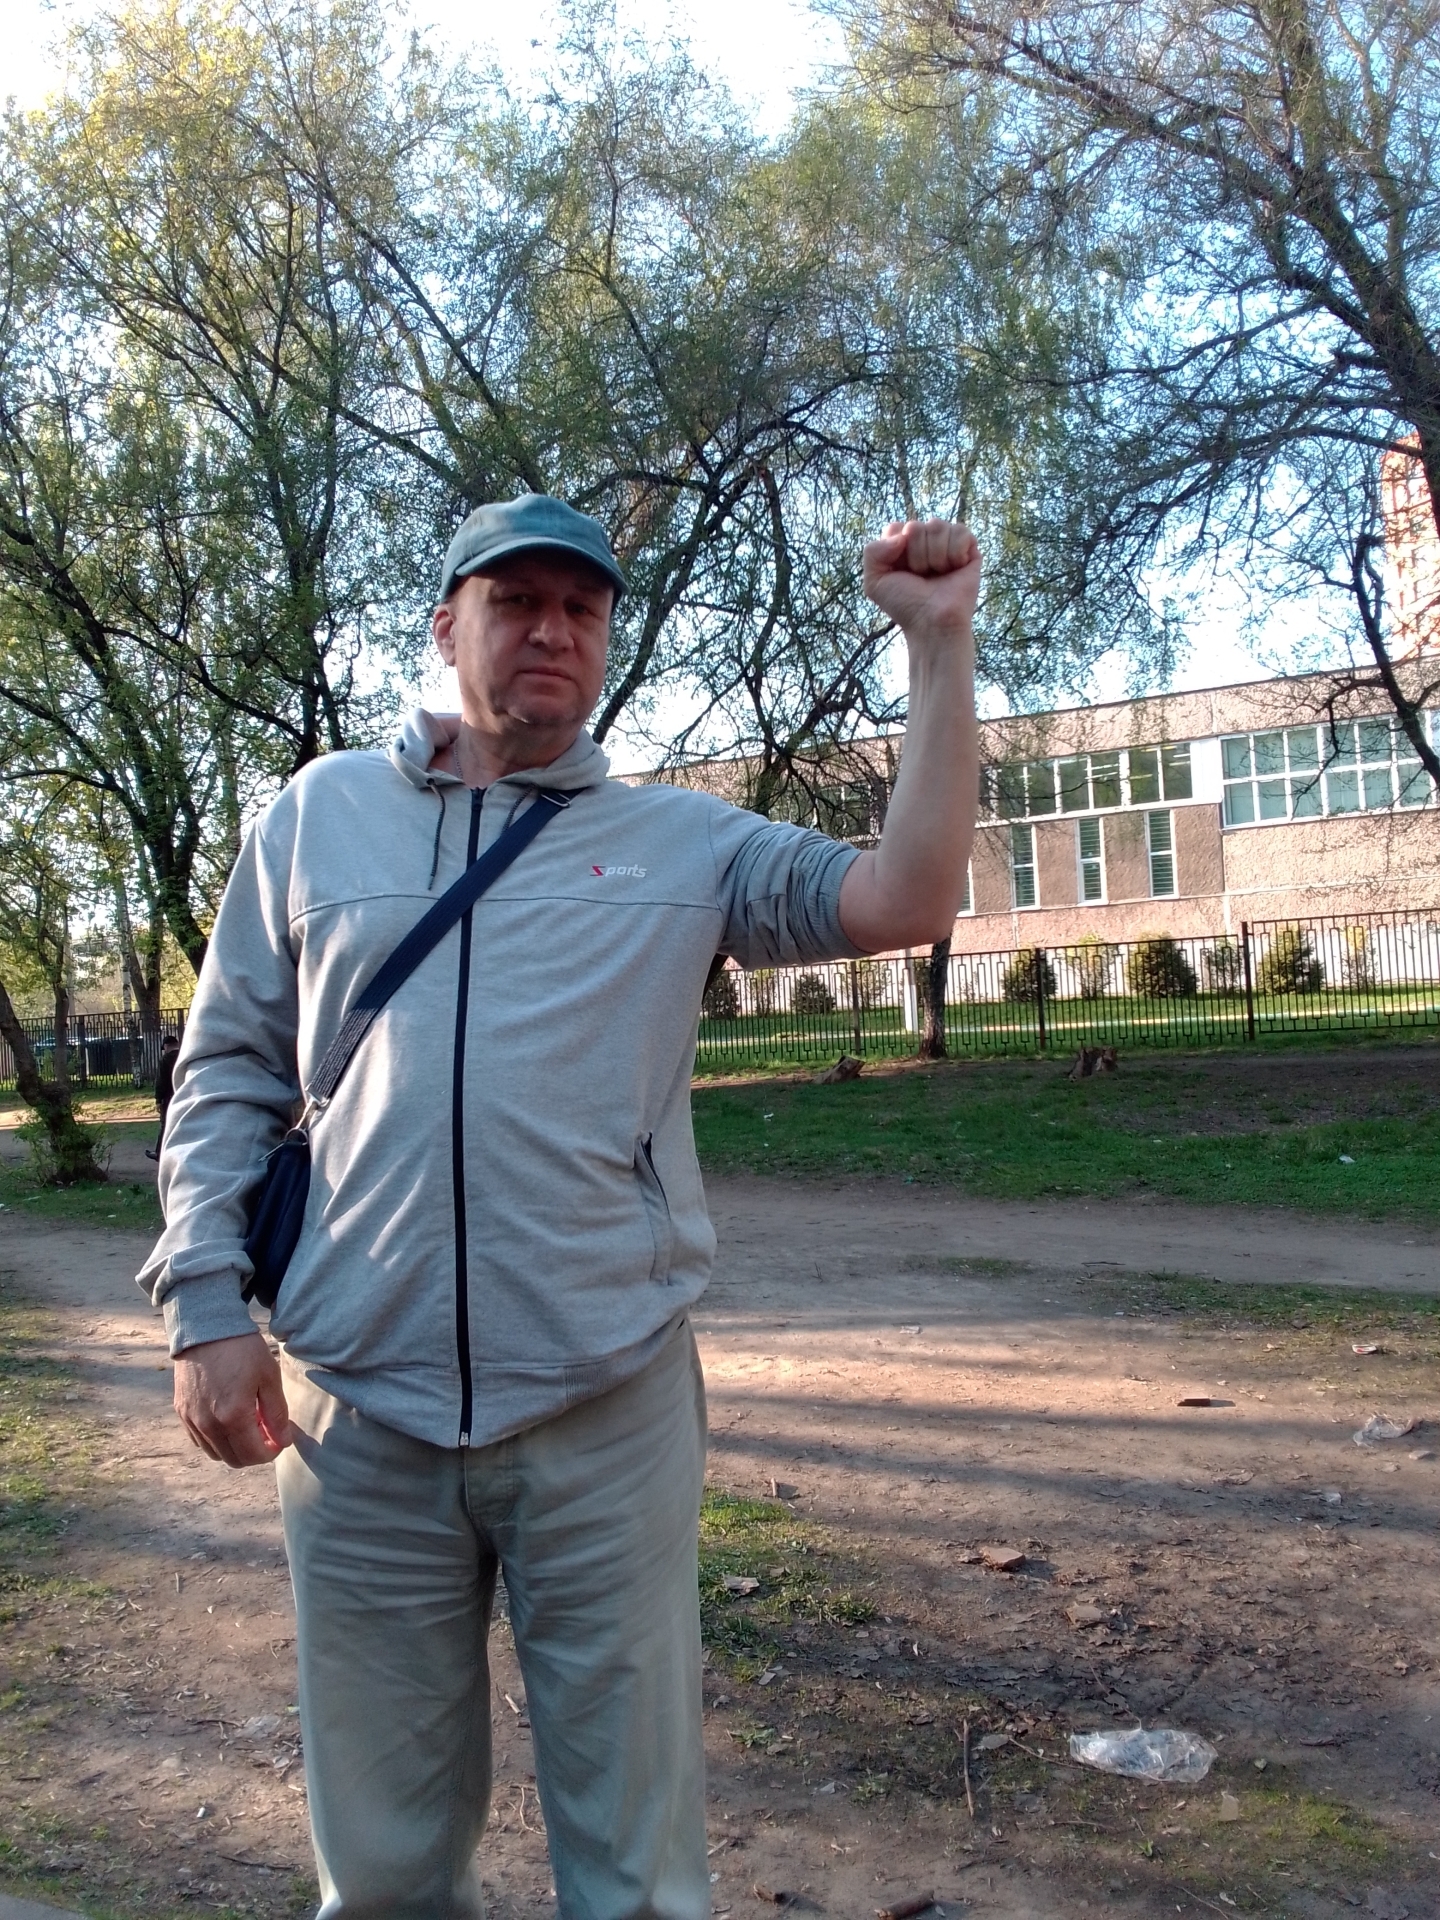
Label: clear